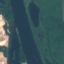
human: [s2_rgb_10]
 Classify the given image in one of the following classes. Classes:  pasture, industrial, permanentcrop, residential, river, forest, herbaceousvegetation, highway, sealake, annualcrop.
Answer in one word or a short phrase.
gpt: River